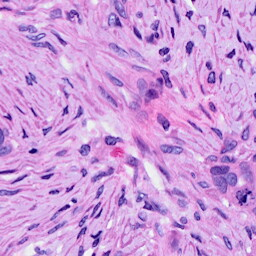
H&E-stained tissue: Ovarian